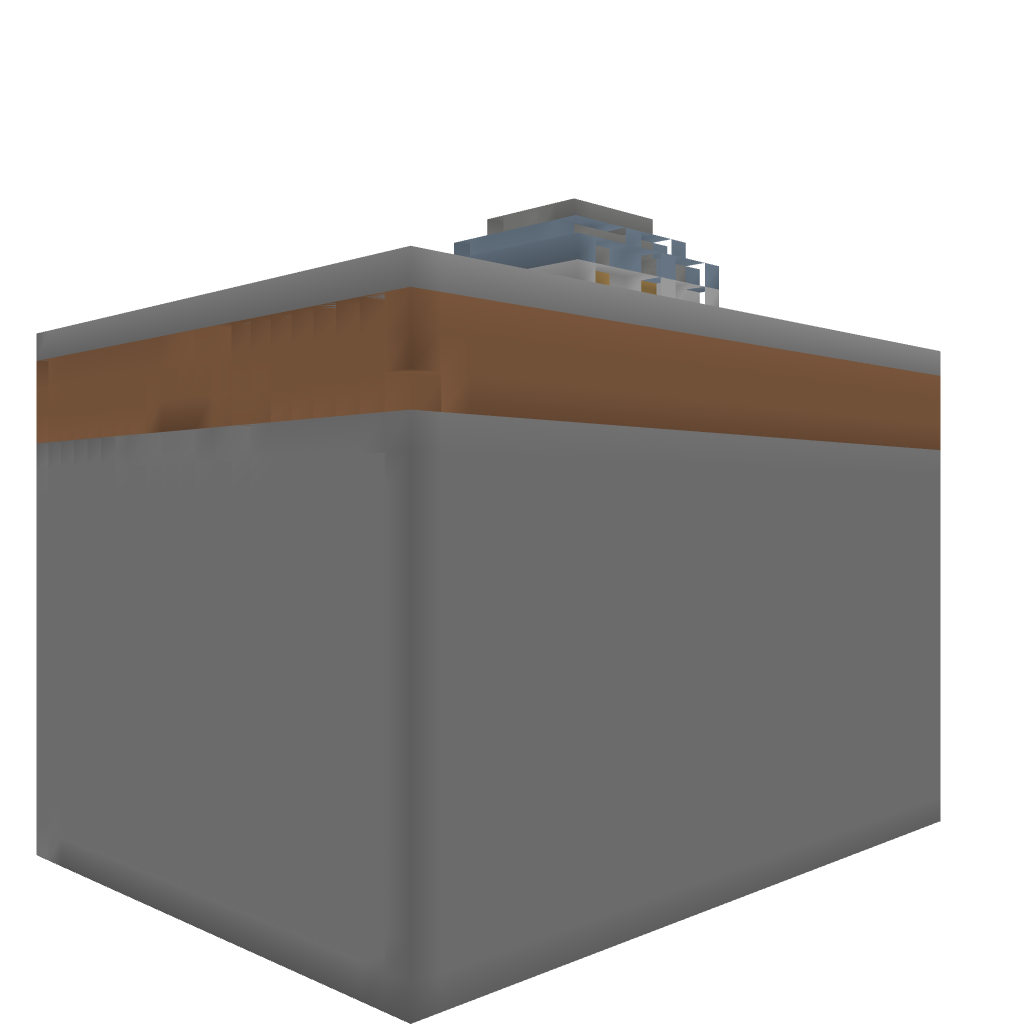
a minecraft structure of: Unknown (?) Traders Company HQ